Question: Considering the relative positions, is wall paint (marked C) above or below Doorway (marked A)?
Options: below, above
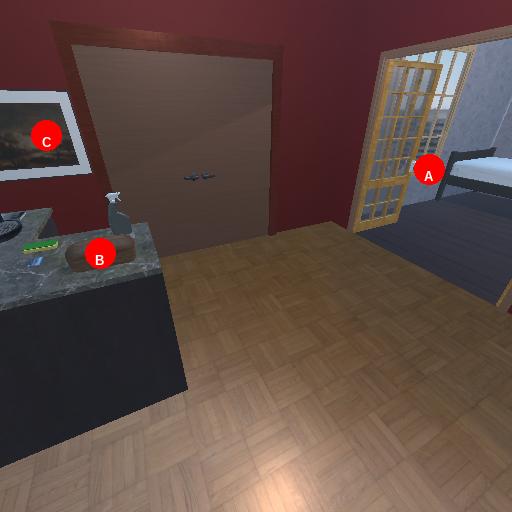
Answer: below